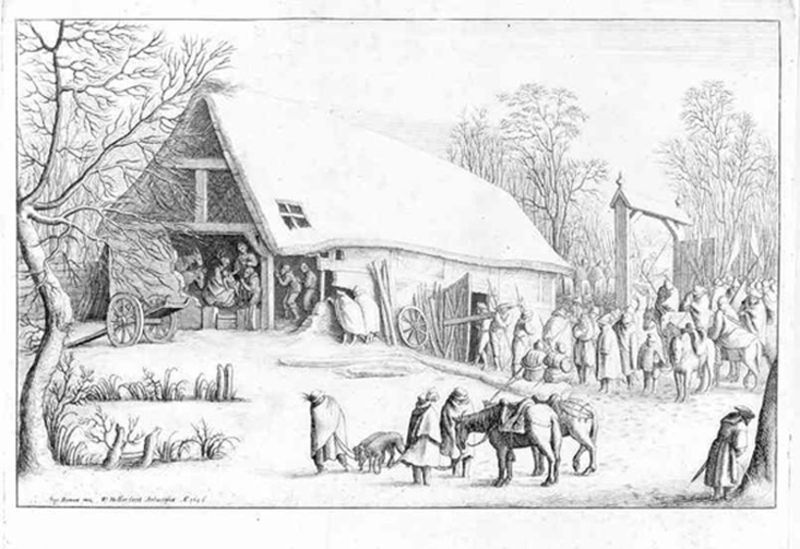
Titel: Anbetung der Könige im Schnee
Künstler: Wenzel Hollar
Standort: Karlsruhe
Institution: Staatliche Kunsthalle Karlsruhe
Schlagwörter: baum, gruppe, himmel, mann, umhang, weiß, bäume, landschaft, menschen, äste, fenster, frau, männer, schwarz, tür, zeichnung, dach, gebäude, gras, haus, hund, hunde, schnee, tiere, leute, menge, versammlung, rahmen, tragen, signatur, baumstamm, kalt, mühle, natur, vieh, hütte, land, mantel, pflanzen, wald, bauern, brunnen, esel, karren, pferd, pferde, reiter, räder, sattel, ernte, heu, dorf, grafik, grasen, kahl, bauernhof, herbst, hof, türe, winter, kutsche, markt, arbeiter, rad, wagen, wagenrad, weiber, warten, bauer, tor, eingang, scheune, strohdach, kreuz, kälte, linear, füttern, druck, radierung, stich, schwarzweiß, mäntel, schlange, bleistift, maultiere, werkstatt, jesus, bauernhaus, stall, landwirtschaft, breughel, heilige, maria, kupferstich, anbetung, pflug, baumstumpf, josef, heuwagen, krippe, holztor, weihnacht, zeichung, winterbild, himmer, bethlehem, schöange, landwirte, pinkeln, vorsteher, urinieren, pissen, graig, wagenra, rad baum, versammlunh, gant